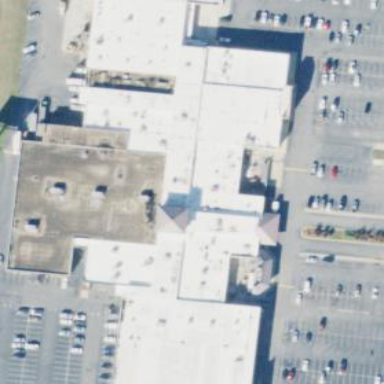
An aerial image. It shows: Mall building.